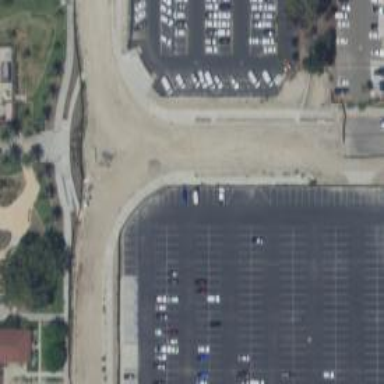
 leading to roundabout. The road has separate sidewalks."